Aerial crown-view tile of a tropical tree (Barro Colorado Island, Panama), acquired 20250317:
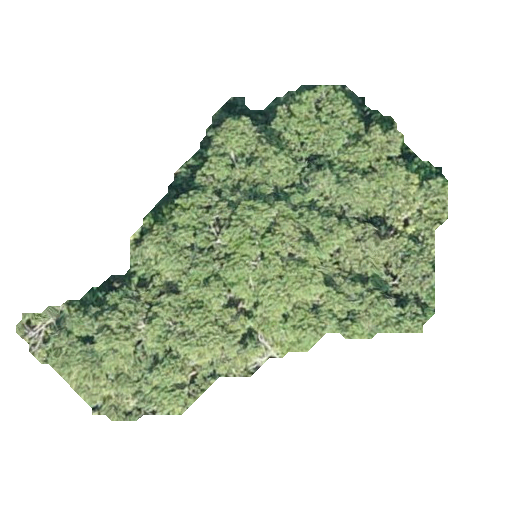
Species: Calophyllum longifolium
GBIF accepted scientific name: Calophyllum longifolium
Crown area: 121.531 m²